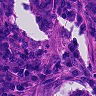
Metastatic tissue present: yes